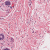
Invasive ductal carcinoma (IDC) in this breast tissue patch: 0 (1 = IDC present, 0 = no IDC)